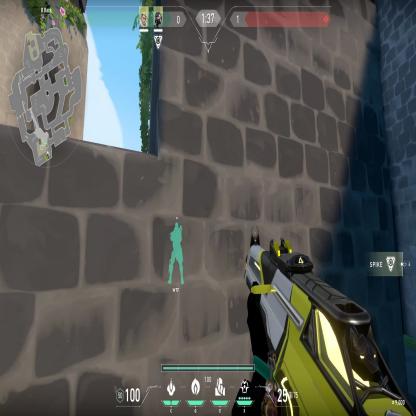
Label: teammate